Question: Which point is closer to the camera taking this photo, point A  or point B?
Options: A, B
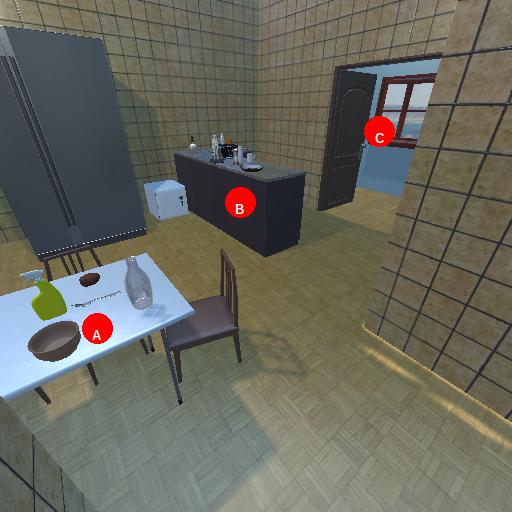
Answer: A